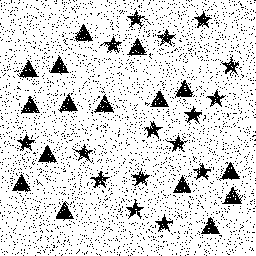
Squares: 0
Triangles: 16
Stars: 16
Total shapes: 32